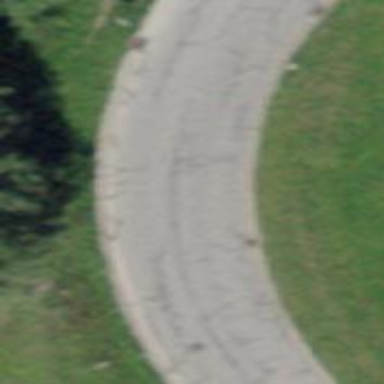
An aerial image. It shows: Unclassified road with smooth asphalt surface. The road has high-quality grade 1 tracktype.